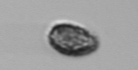
Label: Pseudochattonella_farcimen